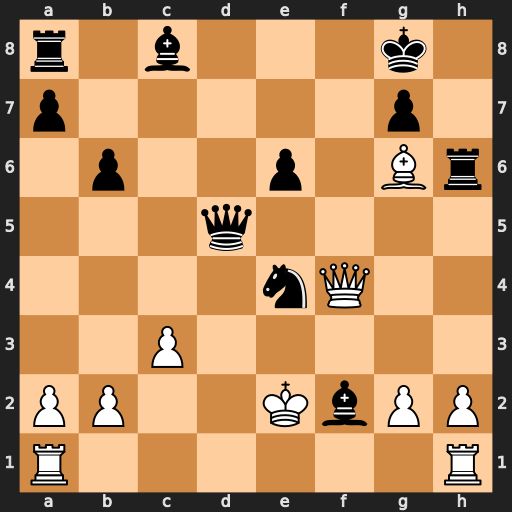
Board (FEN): r1b3k1/p5p1/1p2p1Br/3q4/4nQ2/2P5/PP2KbPP/R6R
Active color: w
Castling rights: -
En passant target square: -
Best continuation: Qf7+ Kh8 Qe8#